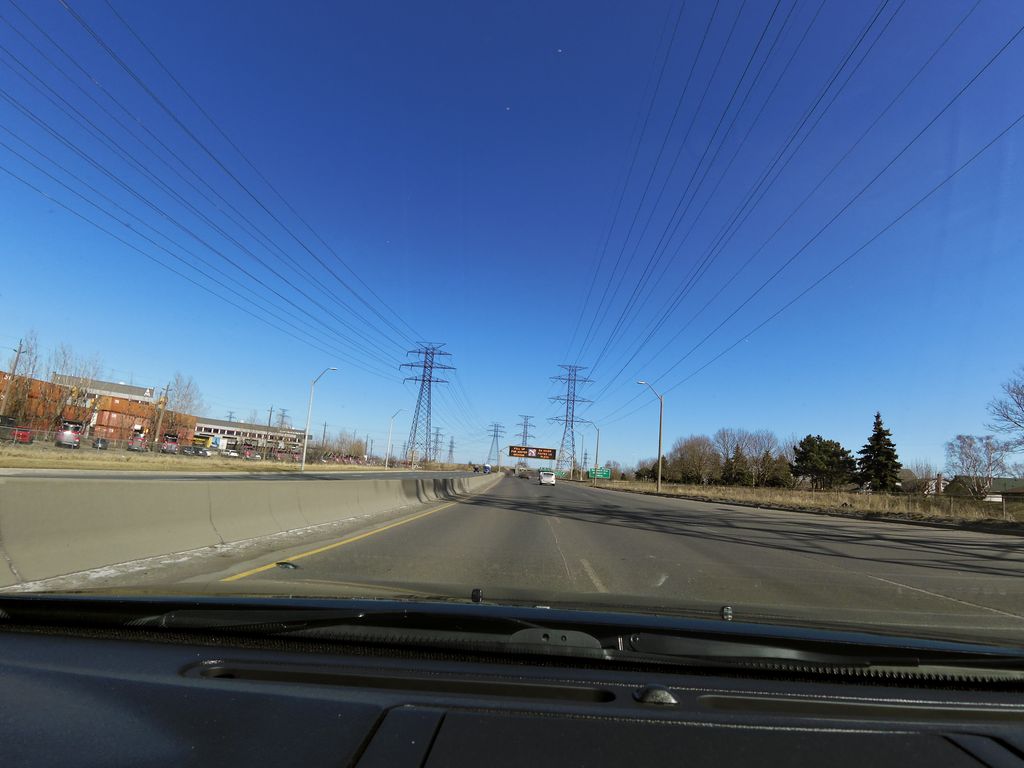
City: hamilton